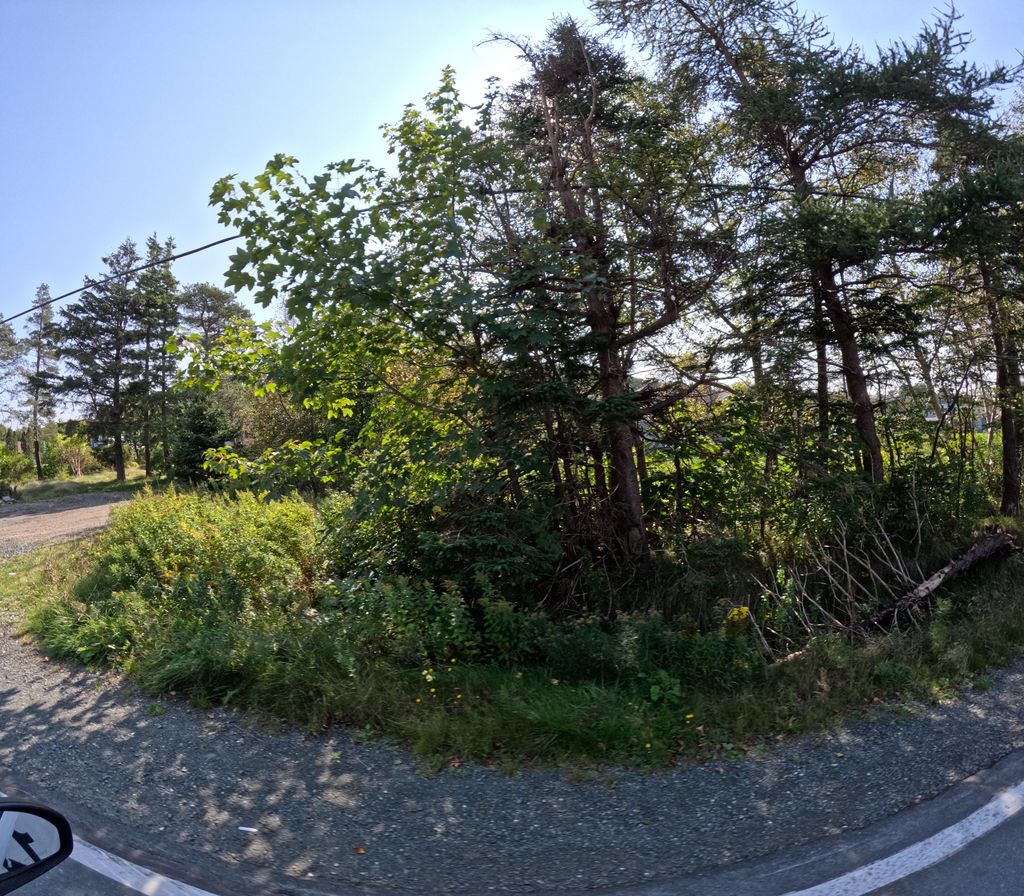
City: st_johns